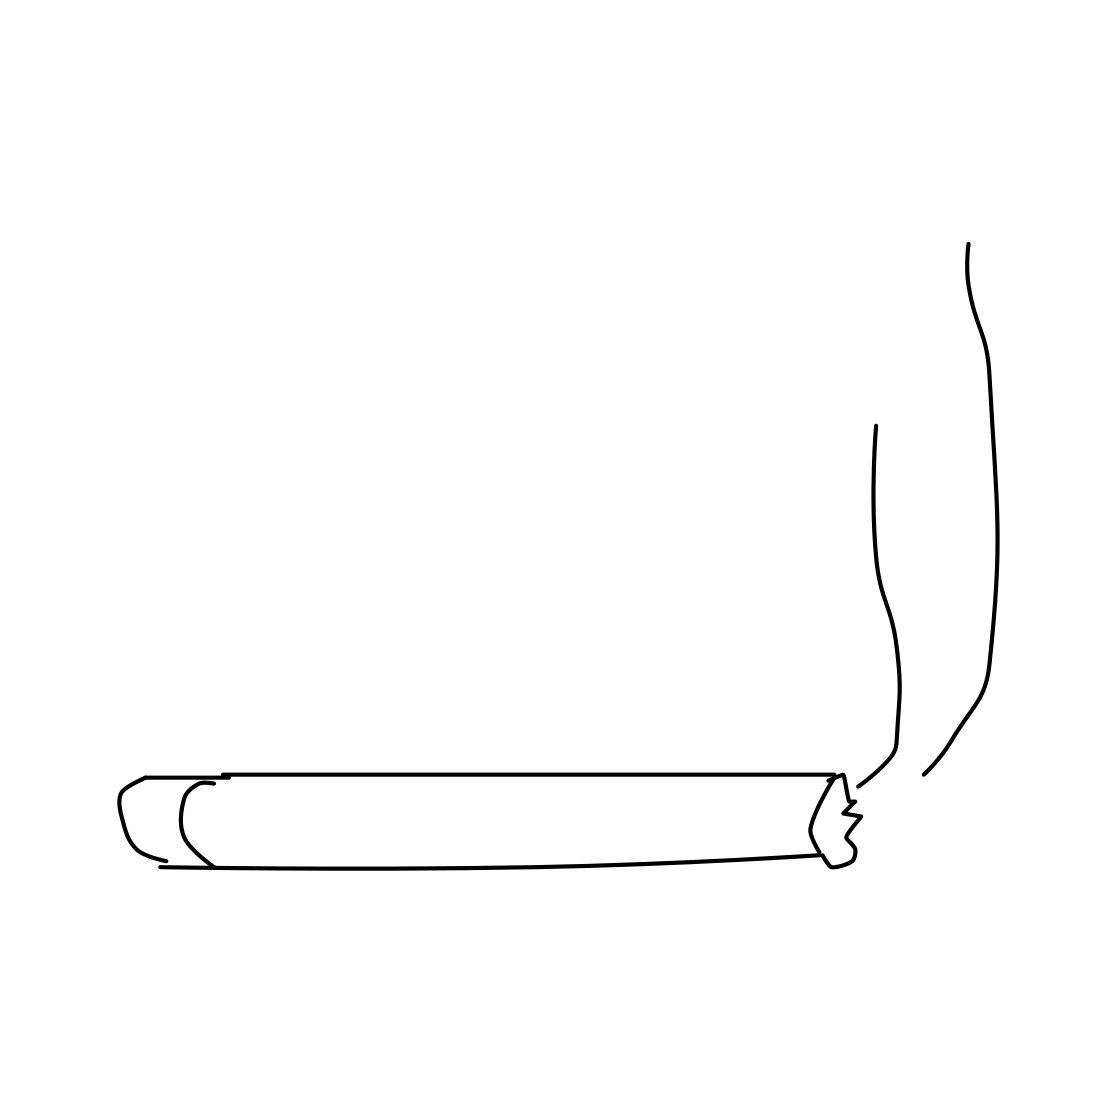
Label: cigarette